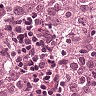
Metastatic tissue present: yes